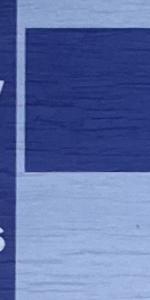
Label: Empty